Question: I have a small problem with 'ComboBoxEdit' ('DevExpress.XtraEditors'). I cannot add a value or set 'SelectedIndex' for my 'ComboBoxExit'.
'''
ComboBoxEdit combo = new ComboBoxEdit();
ComboBoxItemCollection coll = combo.Properties.Items;
coll.BeginUpdate();
try
{
coll.Add(new PersonInfo("Sven", "Petersen"));
coll.Add(new PersonInfo("Cheryl", "Saylor"));
coll.Add(new PersonInfo("Dirk", "Luchte"));
}
finally
{
coll.EndUpdate();
}
combo.SelectedIndex = -1; Comboboxedit1.Properties.Items.Add(combo);
'''
It does not work and just adds shows this:

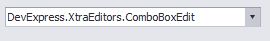
Answer: WIth this line :
'Comboboxedit1.Properties.Items.Add(combo);'
You are adding the ComboBox object inside itself. 'ComboBoxEdit' ToString() method returns the name you are seeing in your screenshot.
So, remove this line.
Your code in taken from the official <URL>, and works fine : items are indeed added.
However, setting the 'SelectedIndex' property to -1 doesn't select anything, as the documentation states :
> The BaseListBoxControl.SelectedIndex property is set to -1 for
demonstrative purposes (the property is set to -1 by default). This
ensures that no item is currently selected in the combo box.
You can do :
'''
combo.SelectedIndex = 0; // Select Sven
'''
Or
'''
combo.SelectedIndex = 1; // Select Cheryl
'''
Or
'''
combo.SelectedIndex = 2; // Select Dirk
'''